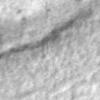
Label: no_change